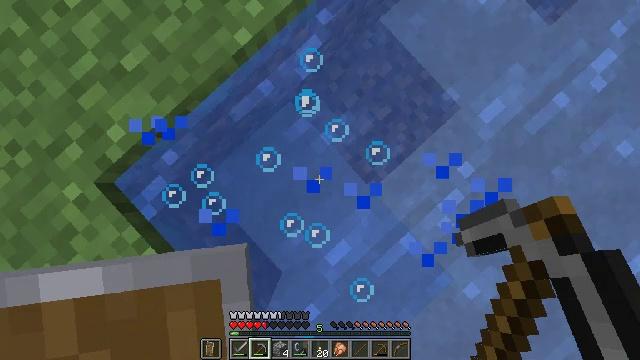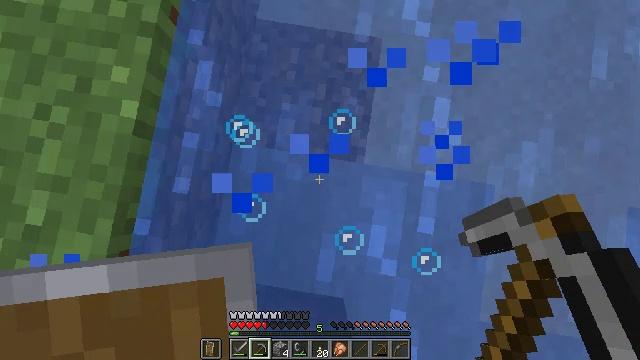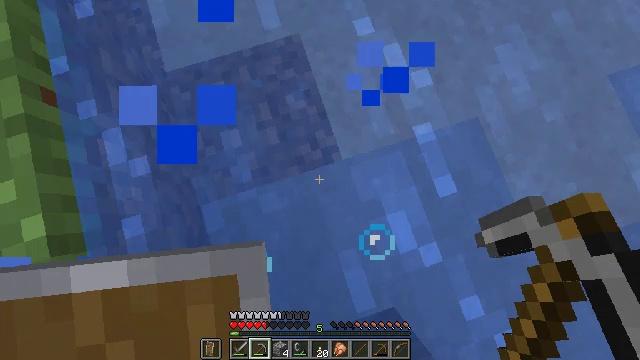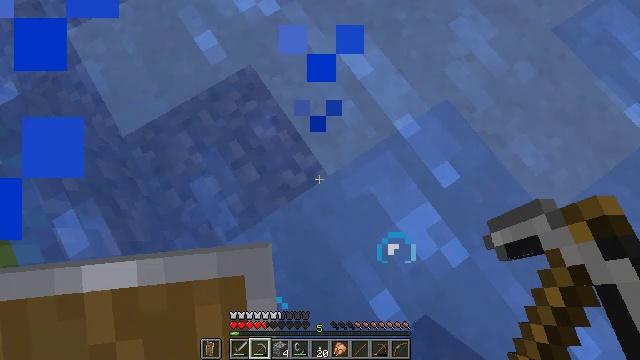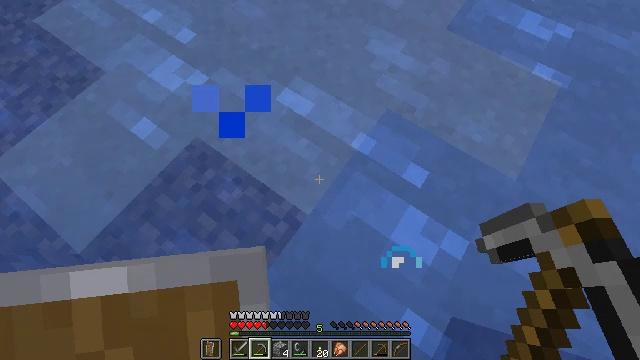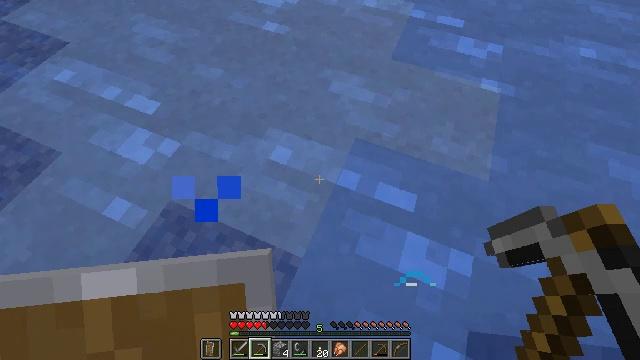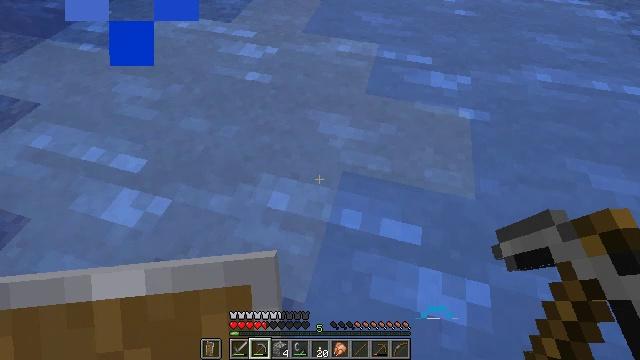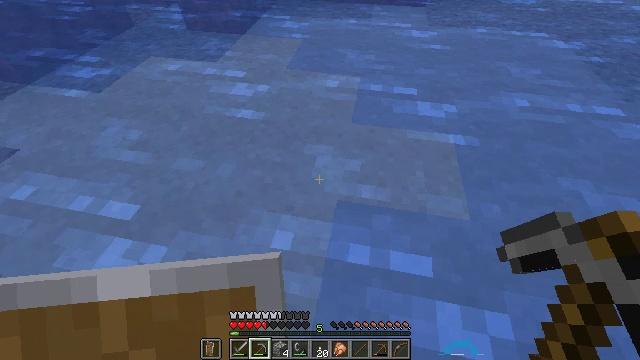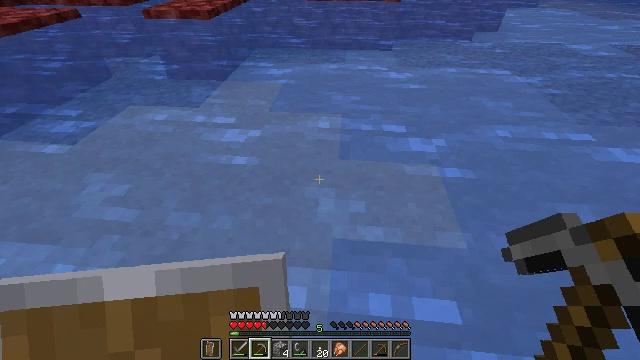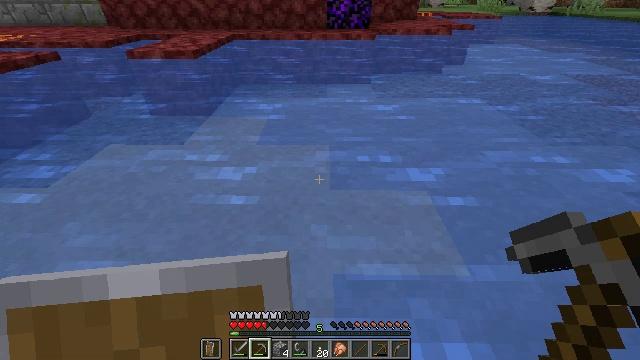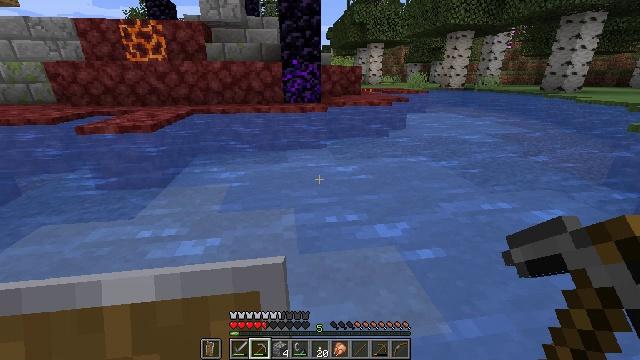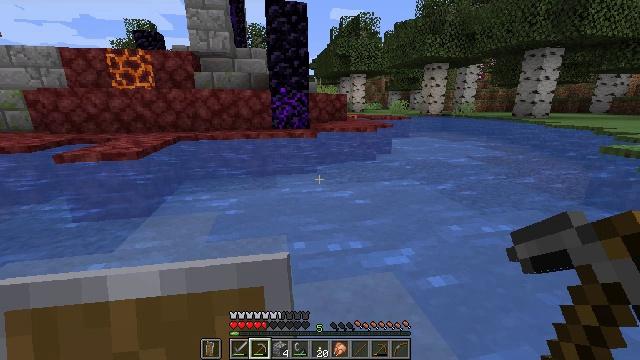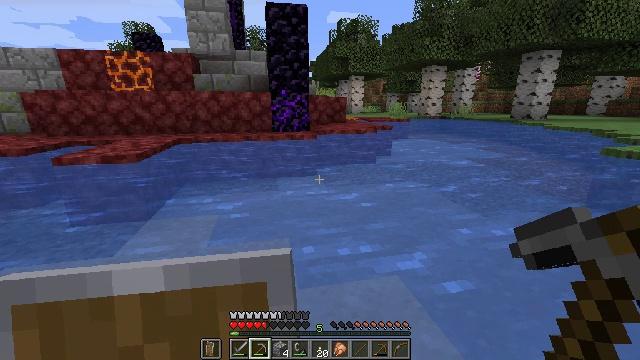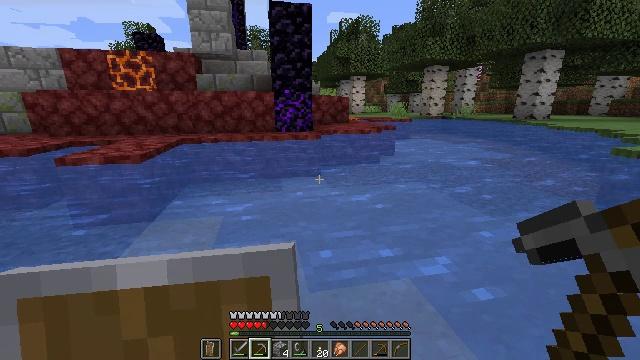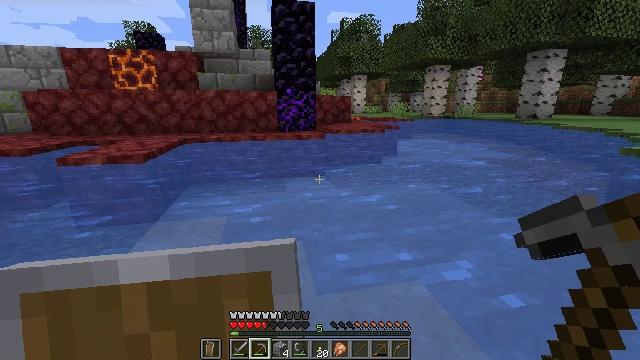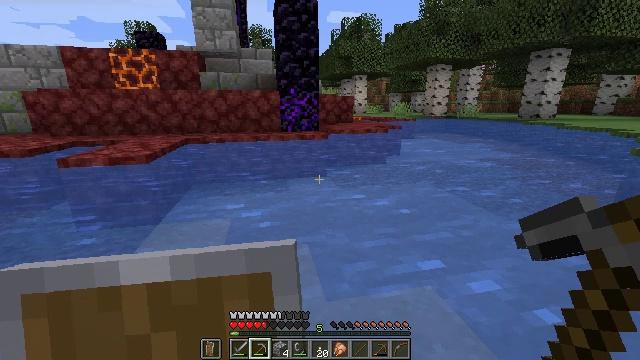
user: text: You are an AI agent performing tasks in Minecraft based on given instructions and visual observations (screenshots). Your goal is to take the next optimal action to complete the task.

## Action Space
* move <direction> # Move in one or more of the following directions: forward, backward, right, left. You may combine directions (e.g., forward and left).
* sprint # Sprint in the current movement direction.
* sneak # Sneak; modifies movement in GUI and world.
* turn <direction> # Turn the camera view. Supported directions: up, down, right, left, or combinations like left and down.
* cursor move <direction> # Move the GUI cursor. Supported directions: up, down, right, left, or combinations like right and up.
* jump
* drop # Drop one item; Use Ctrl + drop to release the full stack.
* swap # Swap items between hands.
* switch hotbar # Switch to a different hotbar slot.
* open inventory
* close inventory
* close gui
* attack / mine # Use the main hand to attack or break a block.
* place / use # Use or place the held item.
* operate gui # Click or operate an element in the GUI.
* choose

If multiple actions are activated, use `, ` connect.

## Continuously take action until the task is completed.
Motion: motion action
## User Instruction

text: Break the mossy stone brick slab.
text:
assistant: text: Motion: move forward and move left, turn right and up
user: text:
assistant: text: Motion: move forward and move left, turn right and up
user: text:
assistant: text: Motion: move forward and move left, turn right and up
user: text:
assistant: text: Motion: move forward and move left, turn right and up
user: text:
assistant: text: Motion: move forward and move left, turn right and up
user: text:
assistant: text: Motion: move forward and move left, turn right and up
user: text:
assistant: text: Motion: move forward and move left, turn right and up
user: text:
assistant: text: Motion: move forward and move left, turn right and up
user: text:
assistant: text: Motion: move forward and move left, turn right and up
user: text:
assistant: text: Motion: move forward and move left, turn right and up
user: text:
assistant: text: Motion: move forward and move left, turn right and up
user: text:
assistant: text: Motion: move forward and move left
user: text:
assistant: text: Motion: move forward and move left
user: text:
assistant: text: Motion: move forward and move left
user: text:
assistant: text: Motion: move forward
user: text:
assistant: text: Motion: move forward
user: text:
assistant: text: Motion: move forward
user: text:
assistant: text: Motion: move forward
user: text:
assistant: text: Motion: move forward
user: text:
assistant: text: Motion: move forward
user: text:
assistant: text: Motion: move forward
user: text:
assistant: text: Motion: move forward
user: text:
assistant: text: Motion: move forward
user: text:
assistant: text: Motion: move forward
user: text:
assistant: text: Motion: move forward, turn left and down
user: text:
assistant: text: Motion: move forward, turn left and down
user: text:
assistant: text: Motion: move forward, turn left
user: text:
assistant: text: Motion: move forward, turn left
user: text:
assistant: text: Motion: move forward, turn left
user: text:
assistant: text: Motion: move forward